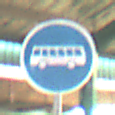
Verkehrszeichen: Busssonderstreifen
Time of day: MorningAfternoon
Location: Roofed (Special)
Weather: NotSpecified
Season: NotSpecified
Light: Artificial